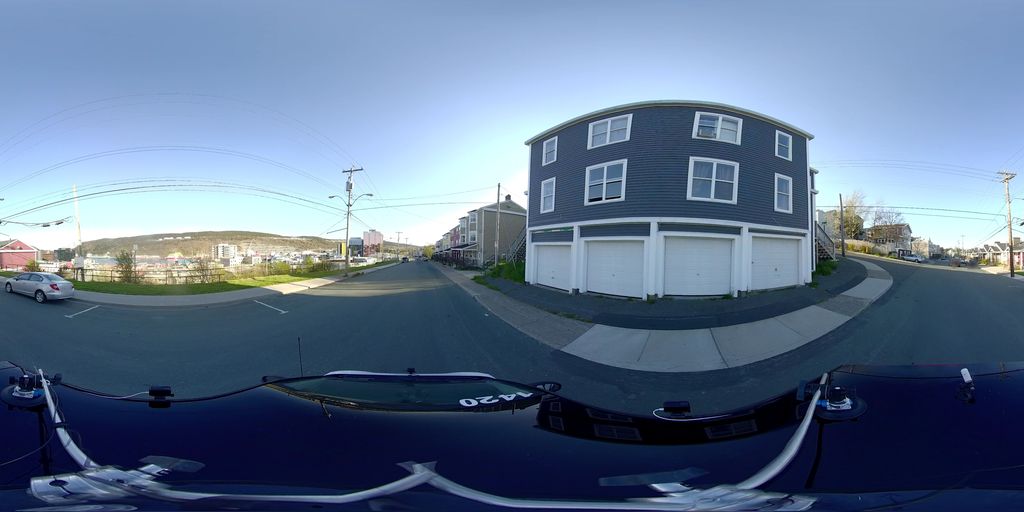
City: st_johns